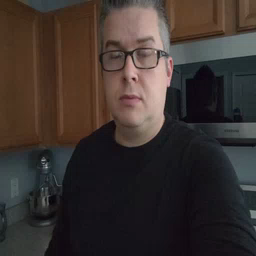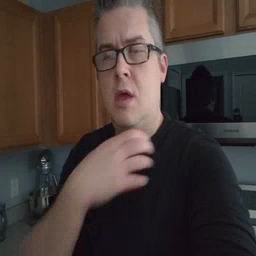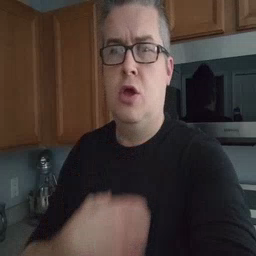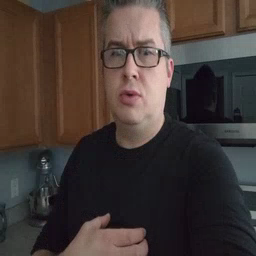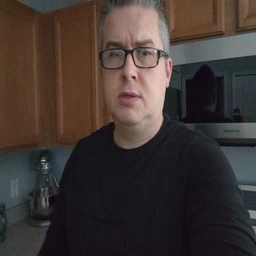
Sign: hungry